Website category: auto
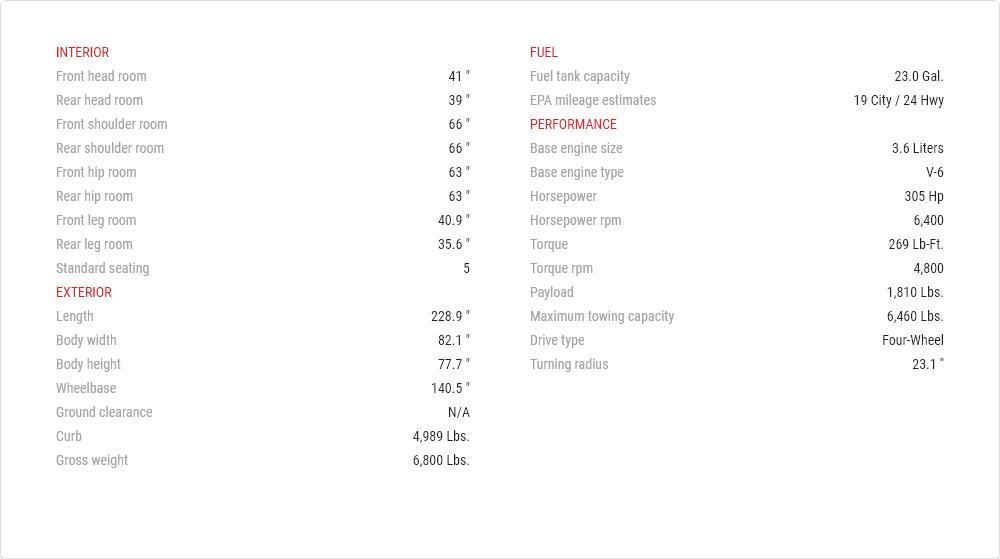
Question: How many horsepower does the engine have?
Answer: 305 hp

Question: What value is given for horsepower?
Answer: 305 hp

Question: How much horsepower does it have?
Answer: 305 hp

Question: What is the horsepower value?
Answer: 305 hp

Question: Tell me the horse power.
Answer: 305 hp

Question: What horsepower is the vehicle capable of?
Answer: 305 hp

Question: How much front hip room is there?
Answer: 63 "

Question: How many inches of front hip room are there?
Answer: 63 "

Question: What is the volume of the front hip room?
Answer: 63 "

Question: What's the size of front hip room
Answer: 63 "

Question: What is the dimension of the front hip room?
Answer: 63 "